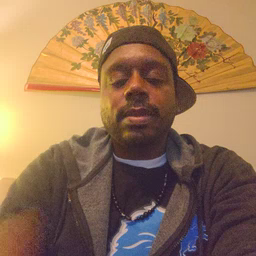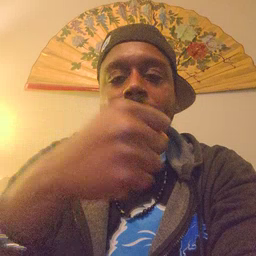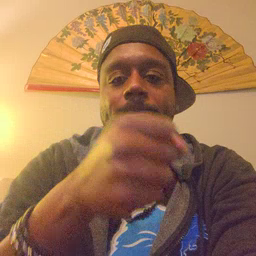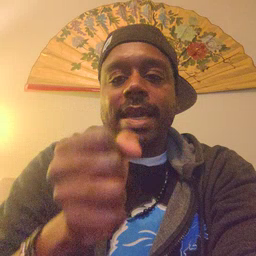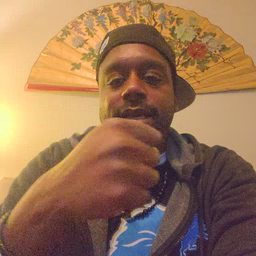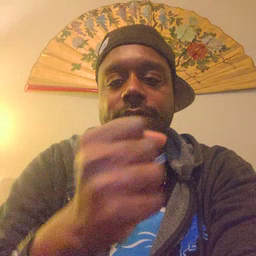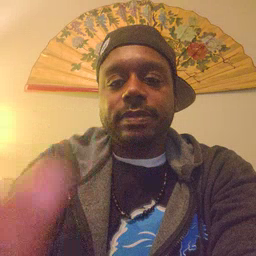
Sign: make